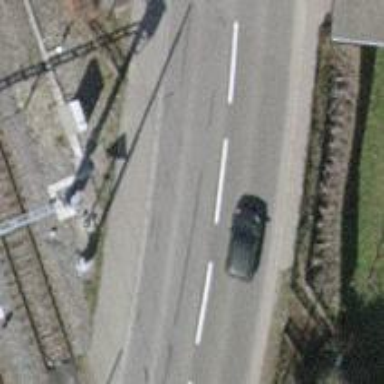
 featuring sidewalk on the left and dedicated cycle track."